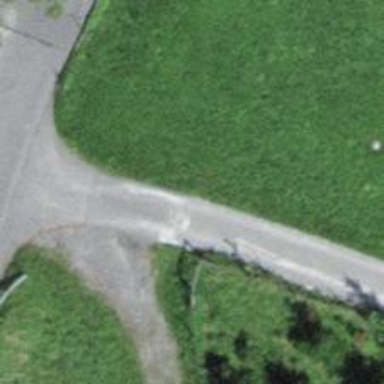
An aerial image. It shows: Footway with ground surface.